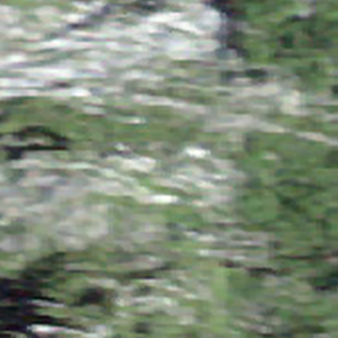
Label: other